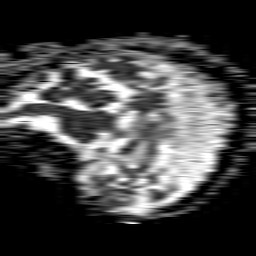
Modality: ADC
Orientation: sagittal
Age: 78
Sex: female
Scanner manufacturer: philips
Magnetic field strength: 1.5 T
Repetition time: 4.6 s
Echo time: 0.08941 s